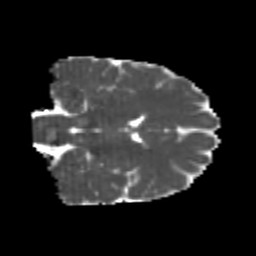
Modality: MD
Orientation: coronal
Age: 23
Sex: male
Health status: healthy
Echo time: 0.074 s